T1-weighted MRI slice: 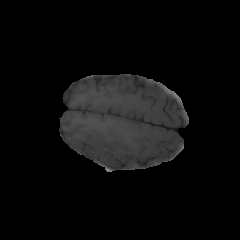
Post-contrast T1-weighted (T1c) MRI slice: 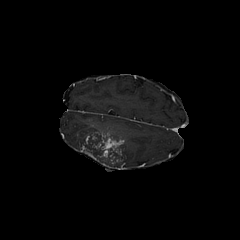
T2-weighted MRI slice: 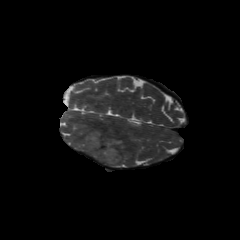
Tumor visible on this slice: yes